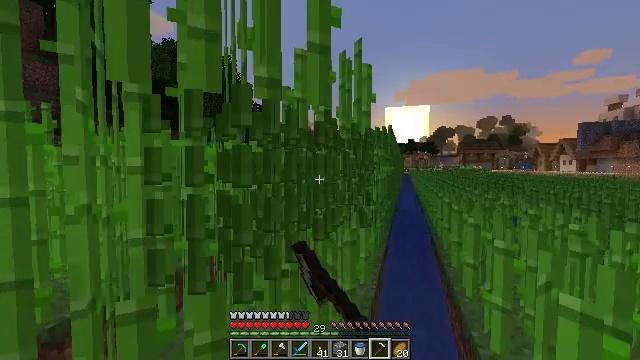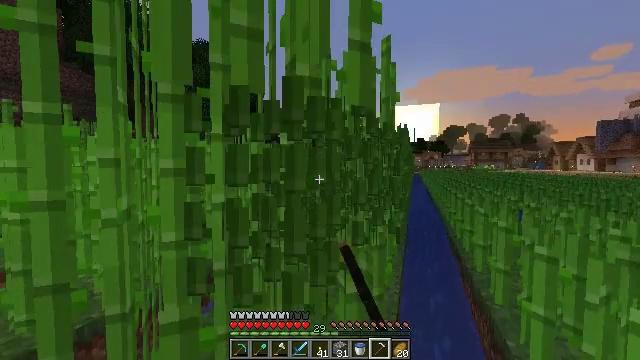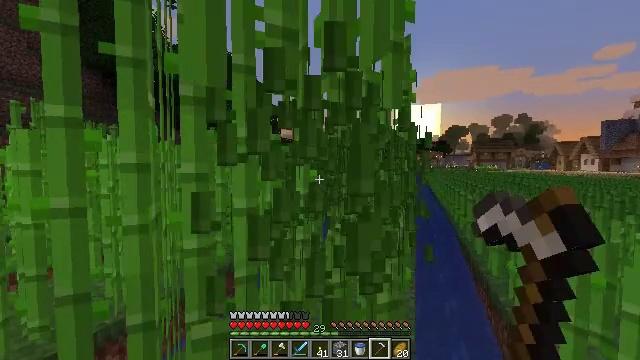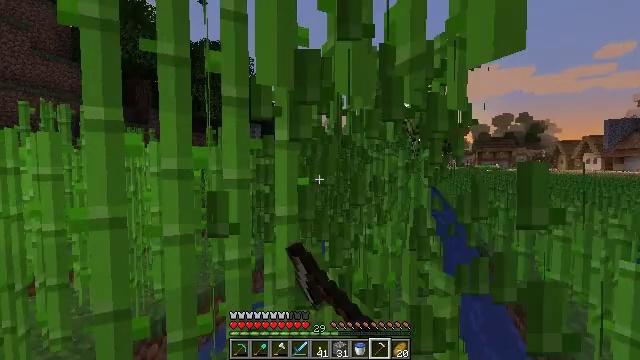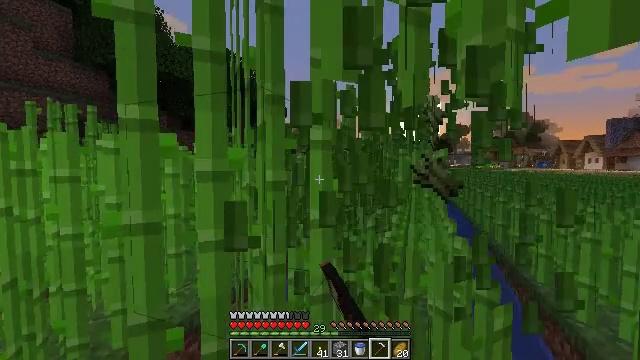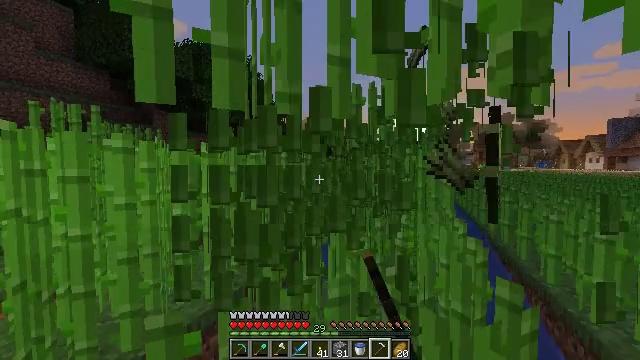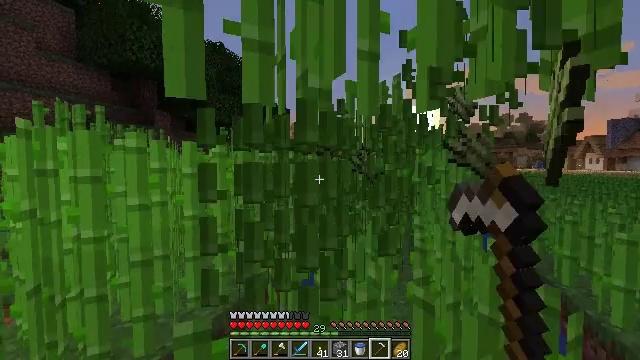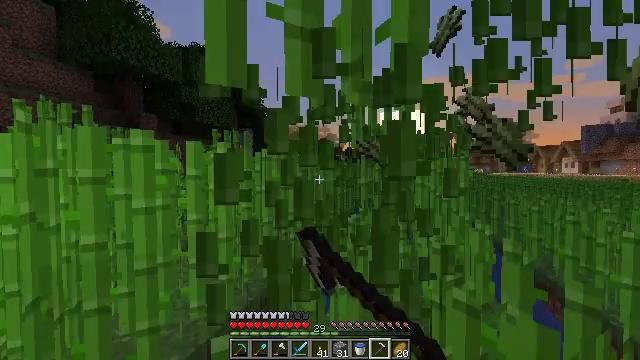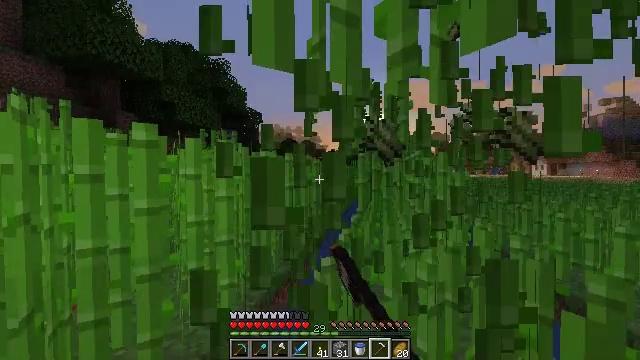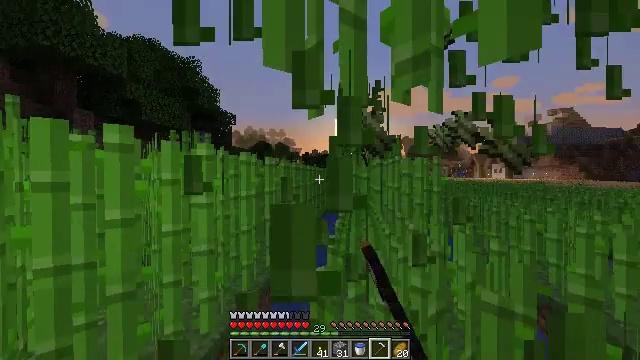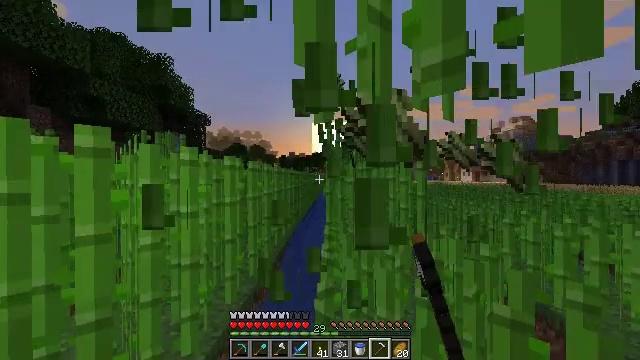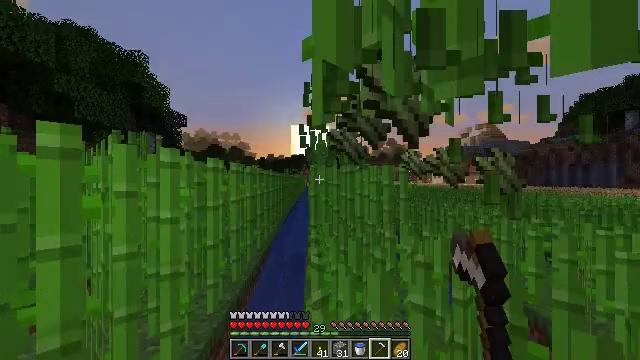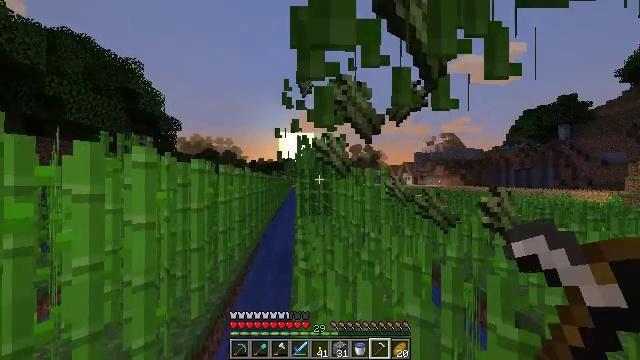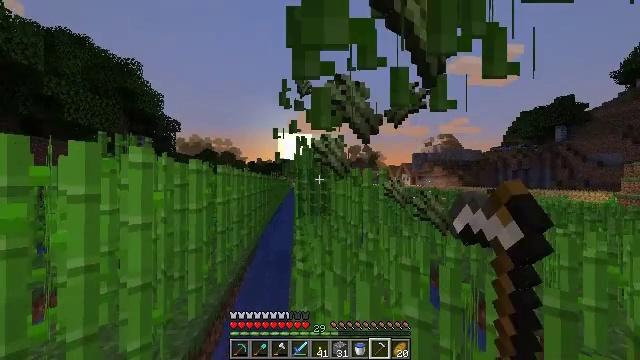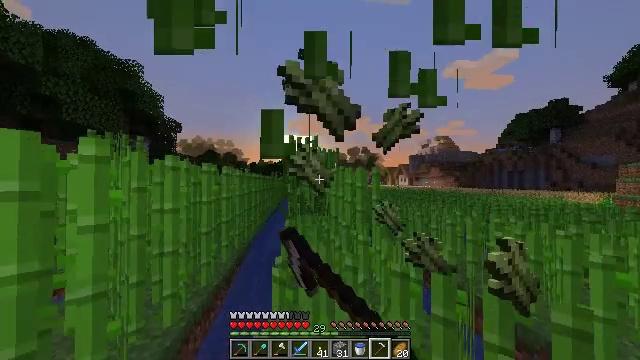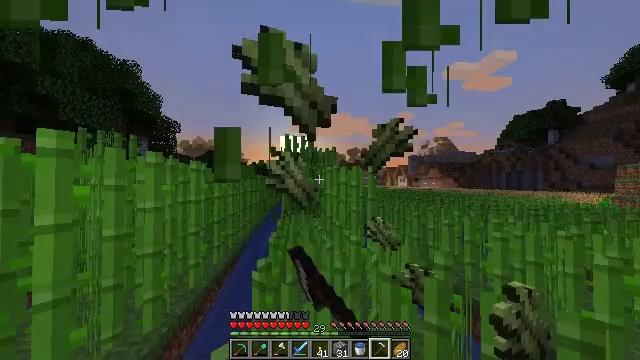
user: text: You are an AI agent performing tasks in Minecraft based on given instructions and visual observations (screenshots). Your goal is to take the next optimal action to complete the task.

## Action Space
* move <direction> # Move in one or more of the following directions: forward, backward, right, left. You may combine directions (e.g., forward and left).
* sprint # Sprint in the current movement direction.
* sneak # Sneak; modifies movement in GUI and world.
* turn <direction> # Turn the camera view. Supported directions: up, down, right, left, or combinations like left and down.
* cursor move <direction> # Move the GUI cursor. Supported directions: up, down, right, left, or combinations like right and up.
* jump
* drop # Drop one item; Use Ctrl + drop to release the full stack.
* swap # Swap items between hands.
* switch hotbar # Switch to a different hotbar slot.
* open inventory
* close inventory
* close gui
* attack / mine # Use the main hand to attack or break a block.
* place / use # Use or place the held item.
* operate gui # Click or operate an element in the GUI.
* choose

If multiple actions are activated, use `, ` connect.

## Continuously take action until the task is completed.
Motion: motion action
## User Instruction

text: Collect sugar cane near water sources.
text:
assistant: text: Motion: move left, sprint, turn left, attack / mine
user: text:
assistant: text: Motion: move left, sprint, attack / mine
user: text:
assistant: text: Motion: move left, sprint, attack / mine
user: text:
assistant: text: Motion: move left, sprint, attack / mine
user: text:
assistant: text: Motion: move left, sprint, attack / mine
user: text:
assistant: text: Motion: move left, sprint, attack / mine
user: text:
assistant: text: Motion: move left, sprint, turn right, attack / mine
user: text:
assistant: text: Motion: move left, sprint, turn right, attack / mine
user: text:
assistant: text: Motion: move forward and move left, sprint, turn right, attack / mine
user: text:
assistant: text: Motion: move forward and move left, sprint, turn right, attack / mine
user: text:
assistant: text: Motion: move forward, sprint, turn right, attack / mine
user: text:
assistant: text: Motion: move forward and move right, sprint, turn right, attack / mine
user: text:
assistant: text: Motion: move forward and move right, sprint, attack / mine
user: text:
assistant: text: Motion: move forward and move right, sprint, attack / mine
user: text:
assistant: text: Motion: move forward and move right, sprint, attack / mine
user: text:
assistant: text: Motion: move forward, sprint, attack / mine
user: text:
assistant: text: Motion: move forward, sprint, attack / mine
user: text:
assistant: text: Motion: move forward, sprint, attack / mine
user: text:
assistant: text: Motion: move forward, sprint, attack / mine
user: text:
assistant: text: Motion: move forward, sprint, attack / mine
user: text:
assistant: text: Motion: move forward, sprint, attack / mine
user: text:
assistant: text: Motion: move forward, sprint, attack / mine
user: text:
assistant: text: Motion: move forward, sprint, attack / mine
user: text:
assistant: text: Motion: move forward, sprint, attack / mine
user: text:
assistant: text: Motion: move forward and move left, sprint, turn left, attack / mine
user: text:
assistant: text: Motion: move forward and move left, sprint, turn left, attack / mine
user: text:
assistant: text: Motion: move forward and move left, sprint, attack / mine
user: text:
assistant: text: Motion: move forward, sprint, attack / mine
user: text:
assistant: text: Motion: move forward, sprint, attack / mine
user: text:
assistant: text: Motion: move forward and move right, sprint, attack / mine